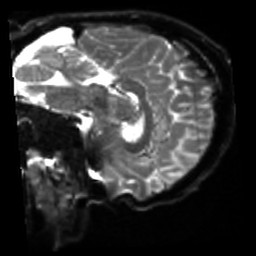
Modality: sbref
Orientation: sagittal
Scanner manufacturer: siemens
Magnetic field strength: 3 T
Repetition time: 4 s
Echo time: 0.0594 s